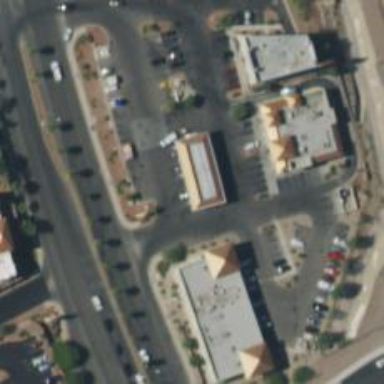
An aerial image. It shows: Convenience shop.